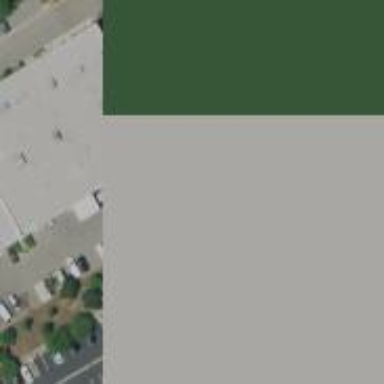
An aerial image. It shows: Warehouse building.